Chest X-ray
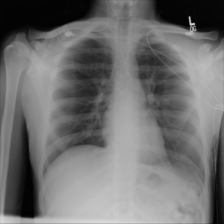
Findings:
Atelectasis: negative
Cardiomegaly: negative
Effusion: negative
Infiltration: negative
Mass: negative
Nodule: negative
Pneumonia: negative
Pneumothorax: negative
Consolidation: negative
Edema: negative
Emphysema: negative
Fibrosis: negative
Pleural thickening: negative
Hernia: negative